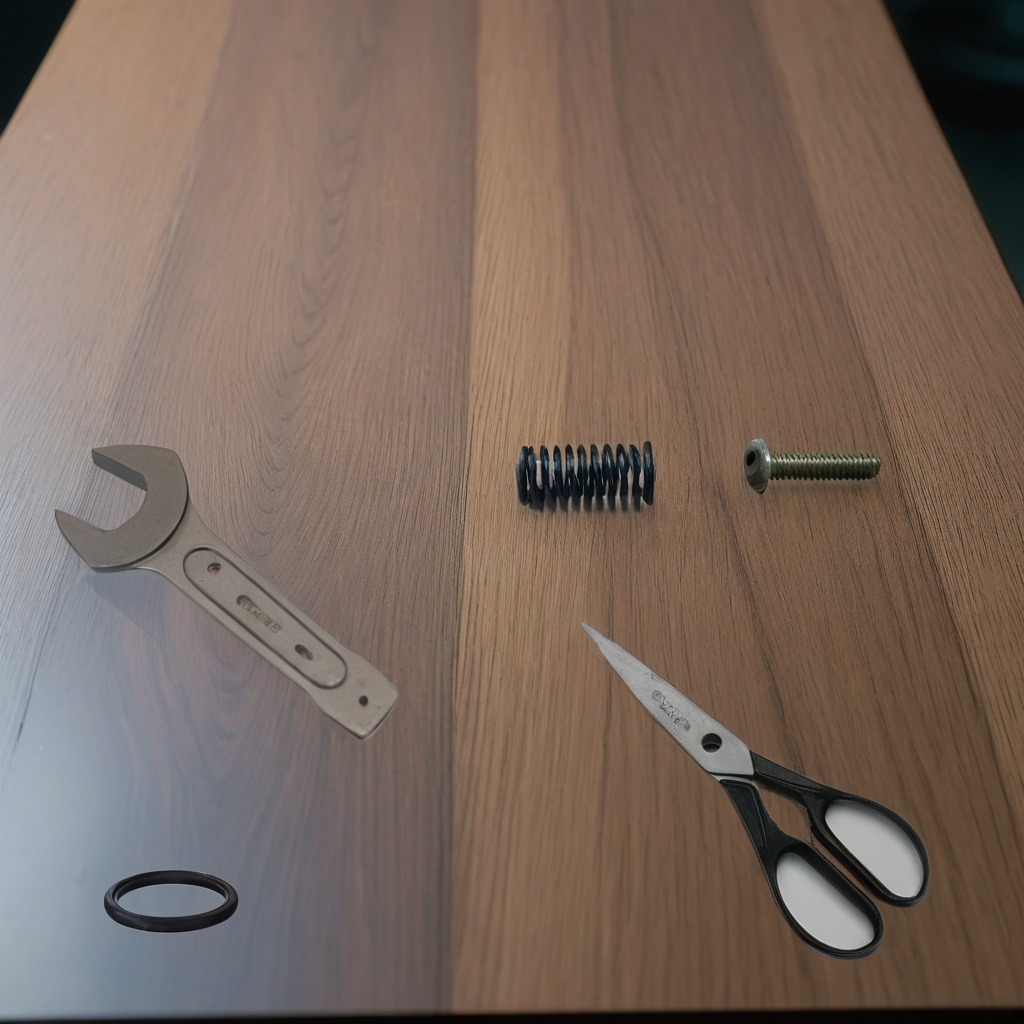
A rubber o-ring, metal machine screw, coiled metal spring, pair of scissors, and wrench are lying on the old table.